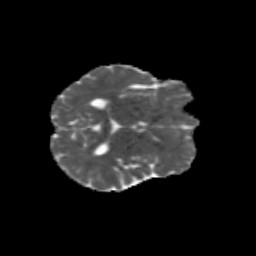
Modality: MD
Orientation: axial
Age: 59
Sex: female
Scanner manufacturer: siemens
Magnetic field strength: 3 T
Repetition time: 4.71 s
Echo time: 0.0906 s